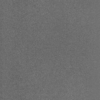
Label: dusty